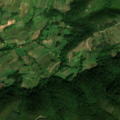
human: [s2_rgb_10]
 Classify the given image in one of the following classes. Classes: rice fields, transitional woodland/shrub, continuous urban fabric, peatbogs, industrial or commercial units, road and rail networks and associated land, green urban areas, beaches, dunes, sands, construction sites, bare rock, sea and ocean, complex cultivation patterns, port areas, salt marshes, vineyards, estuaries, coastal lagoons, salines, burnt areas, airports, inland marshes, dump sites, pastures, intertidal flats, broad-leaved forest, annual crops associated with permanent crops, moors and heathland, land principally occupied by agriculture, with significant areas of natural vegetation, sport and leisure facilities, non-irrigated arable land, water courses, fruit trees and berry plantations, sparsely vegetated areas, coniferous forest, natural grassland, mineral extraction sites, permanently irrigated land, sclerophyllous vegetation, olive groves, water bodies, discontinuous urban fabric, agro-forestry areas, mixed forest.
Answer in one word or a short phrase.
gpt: complex cultivation patterns, land principally occupied by agriculture, with significant areas of natural vegetation, broad-leaved forest, transitional woodland/shrub